Question: I am trying to draw many circles over a Google Map (many circles per rooftop).
I tried the Circle class and seem to be okay for big circles, but when drawing small ones they are not round at all.
The code I'm using goes like this:
'''
for(var i = 0; i < latitudes.length; i++)
var newCircle = new google.maps.Circle({
strokeColor: "#FFFFFF",
strokeOpacity: 0,
strokeWeight: 1,
fillColor: "#FFFFFF",
fillOpacity: 1,
map: map,
center: new google.maps.LatLng(latitudes[i], longitudes[i]),
radius: 0.5
});
newCircle.setMap(map);
'''
And the result is:
I know that there are other ways to draw points over a google map, but I'd really like to go with the google solution if there is a way to make them look round as they should be.
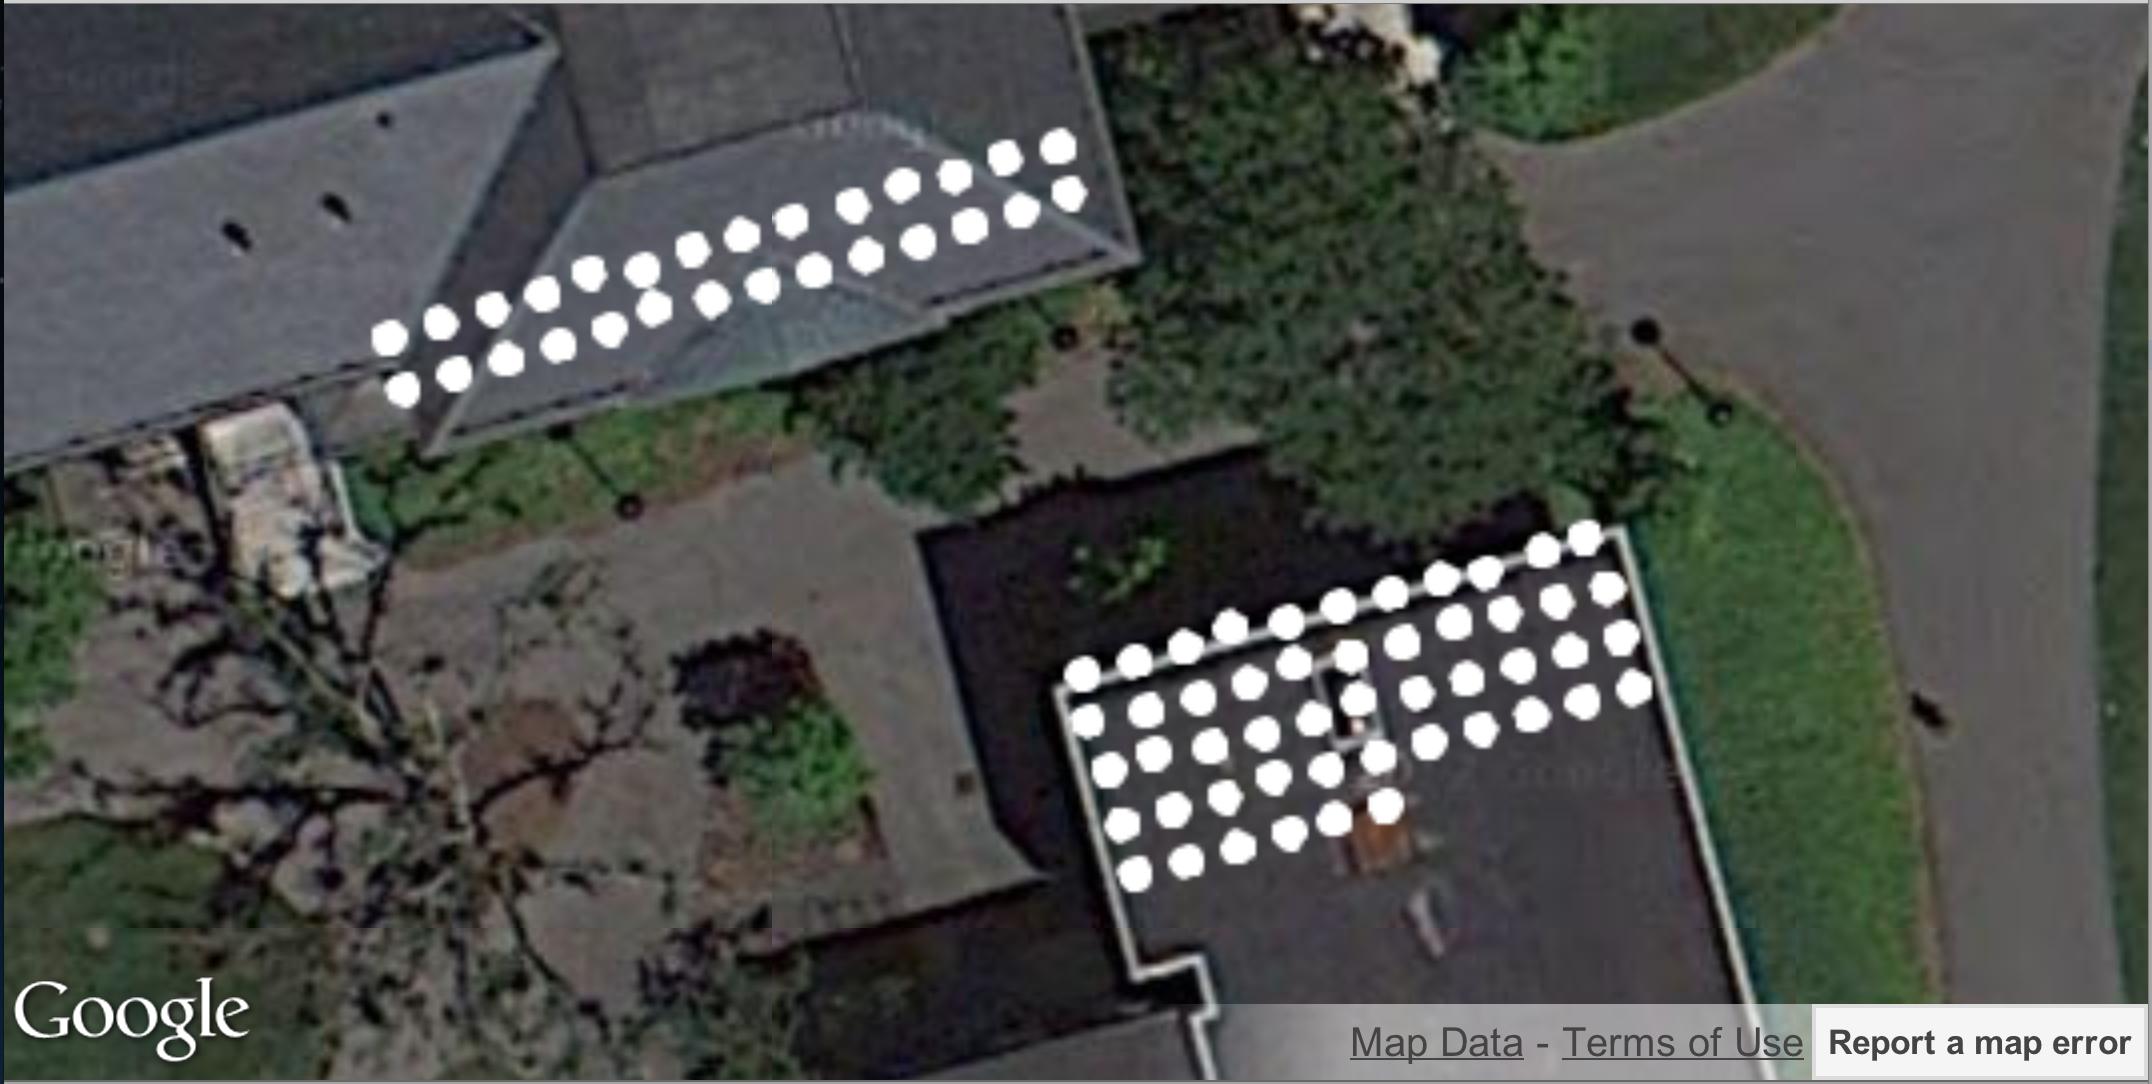
Answer: You could use Symbols, they should be perfect circles. Try this:
'''
var whiteCircle = {
path: google.maps.SymbolPath.CIRCLE,
fillOpacity: 1.0,
fillColor: "white",
strokeOpacity: 1.0,
strokeColor: "white",
strokeWeight: 1.0,
scale: 1.0
};
'''
Then
'''
for(var i = 0; i < latitudes.length; i++) {
var latLng = new google.maps.LatLng(latitudes[i], longitudes[i])
var newCircle = new google.maps.Marker({
icon: whiteCircle,
position: latLng
});
newCircle.setMap(map);
}
'''
The circles are likely to be huge, so play around with the scale to get it right.
I have never used the Circle class. Symbols were introduced in this year's Google I/O. They are vectors, meaning you can pretty much define your own shape. Here's a link for more info:
<URL>